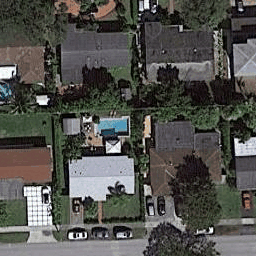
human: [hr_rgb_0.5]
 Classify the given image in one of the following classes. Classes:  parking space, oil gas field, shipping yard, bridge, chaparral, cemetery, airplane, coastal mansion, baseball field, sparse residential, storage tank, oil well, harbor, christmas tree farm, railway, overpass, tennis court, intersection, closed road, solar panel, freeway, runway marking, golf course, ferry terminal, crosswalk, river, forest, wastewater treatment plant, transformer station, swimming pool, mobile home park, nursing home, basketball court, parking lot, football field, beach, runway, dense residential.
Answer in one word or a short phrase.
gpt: dense residential